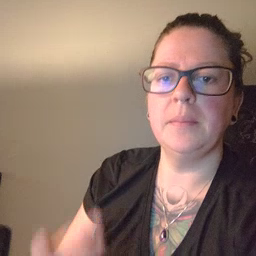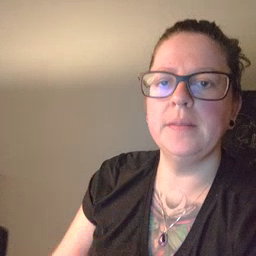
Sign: puppy